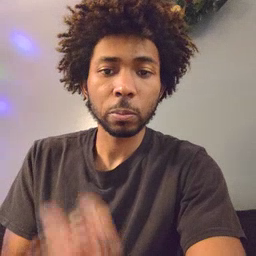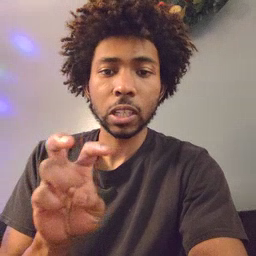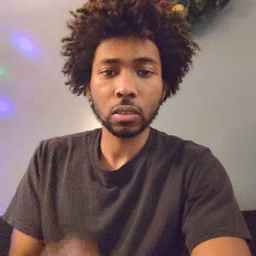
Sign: pizza